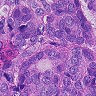
Metastatic tissue present: yes